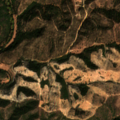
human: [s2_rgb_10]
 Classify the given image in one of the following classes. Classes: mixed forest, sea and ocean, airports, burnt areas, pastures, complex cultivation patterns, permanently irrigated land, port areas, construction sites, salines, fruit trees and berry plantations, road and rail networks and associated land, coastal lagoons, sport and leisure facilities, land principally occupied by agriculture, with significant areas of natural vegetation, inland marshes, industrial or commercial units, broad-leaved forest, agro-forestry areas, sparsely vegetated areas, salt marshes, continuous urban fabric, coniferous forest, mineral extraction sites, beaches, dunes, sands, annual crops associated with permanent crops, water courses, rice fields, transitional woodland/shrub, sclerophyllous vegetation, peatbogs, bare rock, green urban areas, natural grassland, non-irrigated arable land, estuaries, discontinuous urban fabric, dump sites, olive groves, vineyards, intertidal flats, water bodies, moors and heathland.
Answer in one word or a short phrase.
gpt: land principally occupied by agriculture, with significant areas of natural vegetation, broad-leaved forest, transitional woodland/shrub